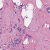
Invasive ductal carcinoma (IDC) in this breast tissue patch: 1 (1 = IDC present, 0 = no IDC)